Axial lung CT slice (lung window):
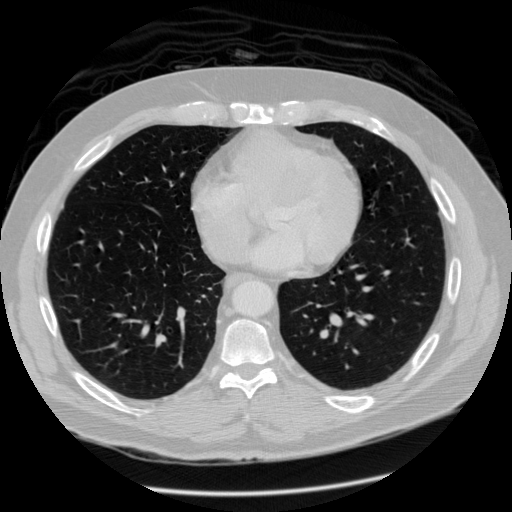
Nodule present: no